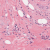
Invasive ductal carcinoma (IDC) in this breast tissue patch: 0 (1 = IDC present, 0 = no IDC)